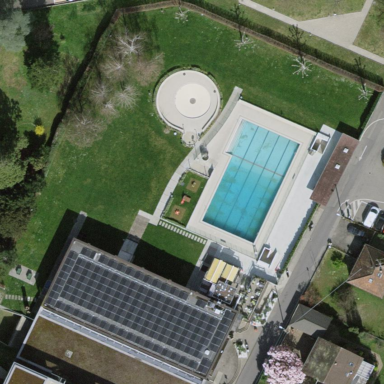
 perfect for swimming and other water activities."